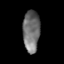
Tissue: skin
Cell type: Epithelial cells
Senescence score: 0.2598
Nuclear area (px): 687
Mean DAPI intensity: 111.984